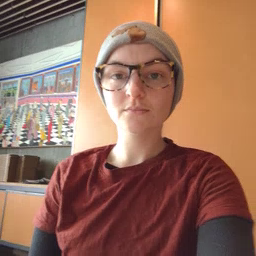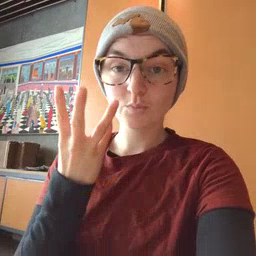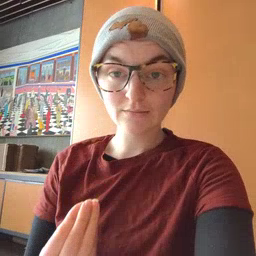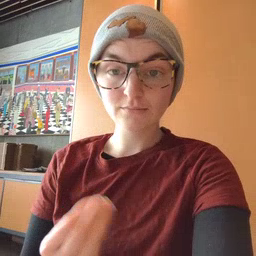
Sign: wet